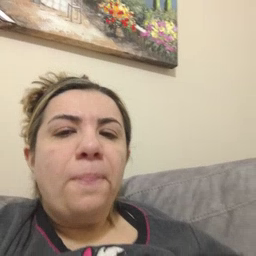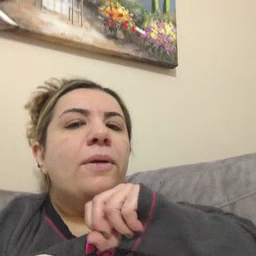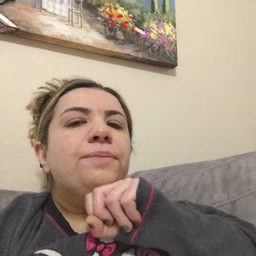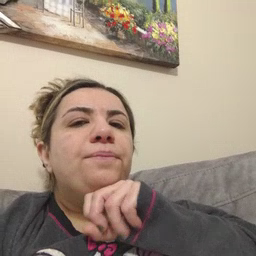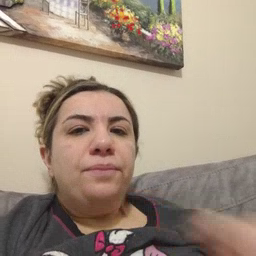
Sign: frog